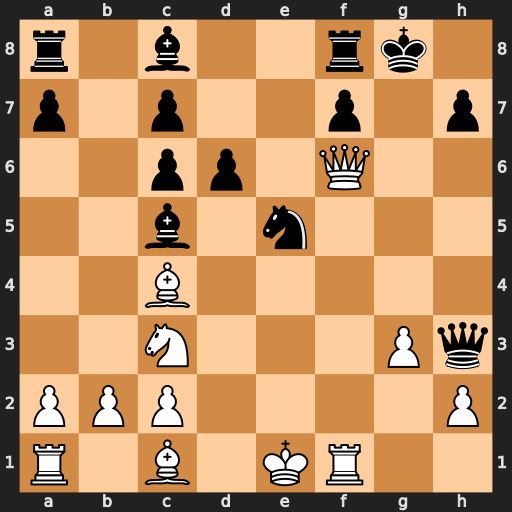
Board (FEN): r1b2rk1/p1p2p1p/2pp1Q2/2b1n3/2B5/2N3Pq/PPP4P/R1B1KR2
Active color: w
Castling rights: Q
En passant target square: -
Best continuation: Bh6 Qxh6 Qxh6